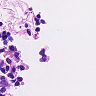
Metastatic tissue present: no